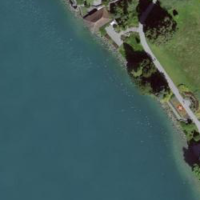
EUNIS habitat code: 14
Species observed at this site:
Podarcis muralis
Cepaea nemoralis
Aythya fuligula
Bombus terrestris
Apis mellifera
Trifolium pratense